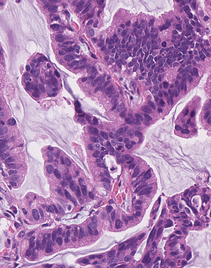
Tumor epithelial tissue: yes
Tumor-associated stroma tissue: no
Normal tissue: no